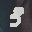
Label: 3